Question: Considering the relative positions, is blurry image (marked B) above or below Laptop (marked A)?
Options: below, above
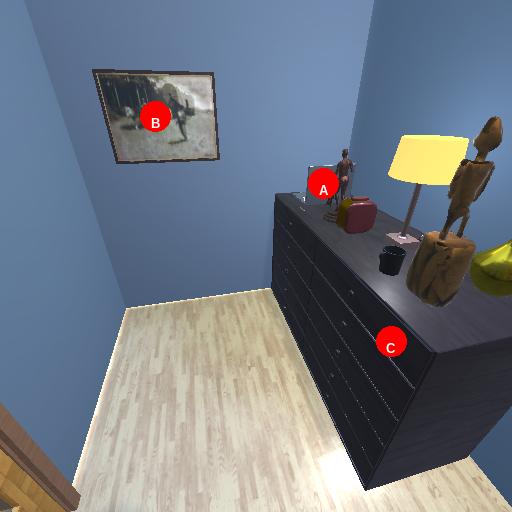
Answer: below